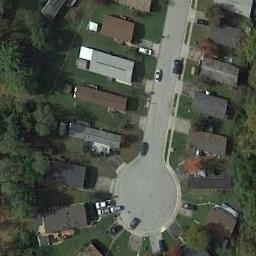
Label: residential